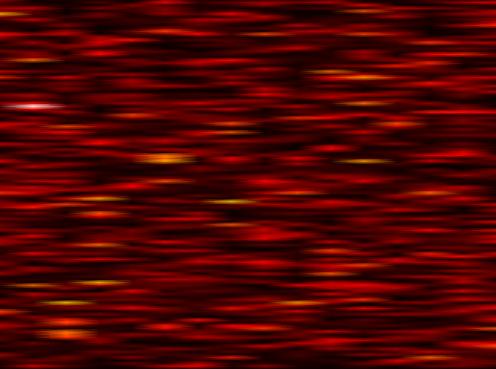
Label: WOLA